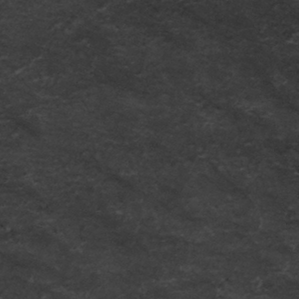
Label: frost